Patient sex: M
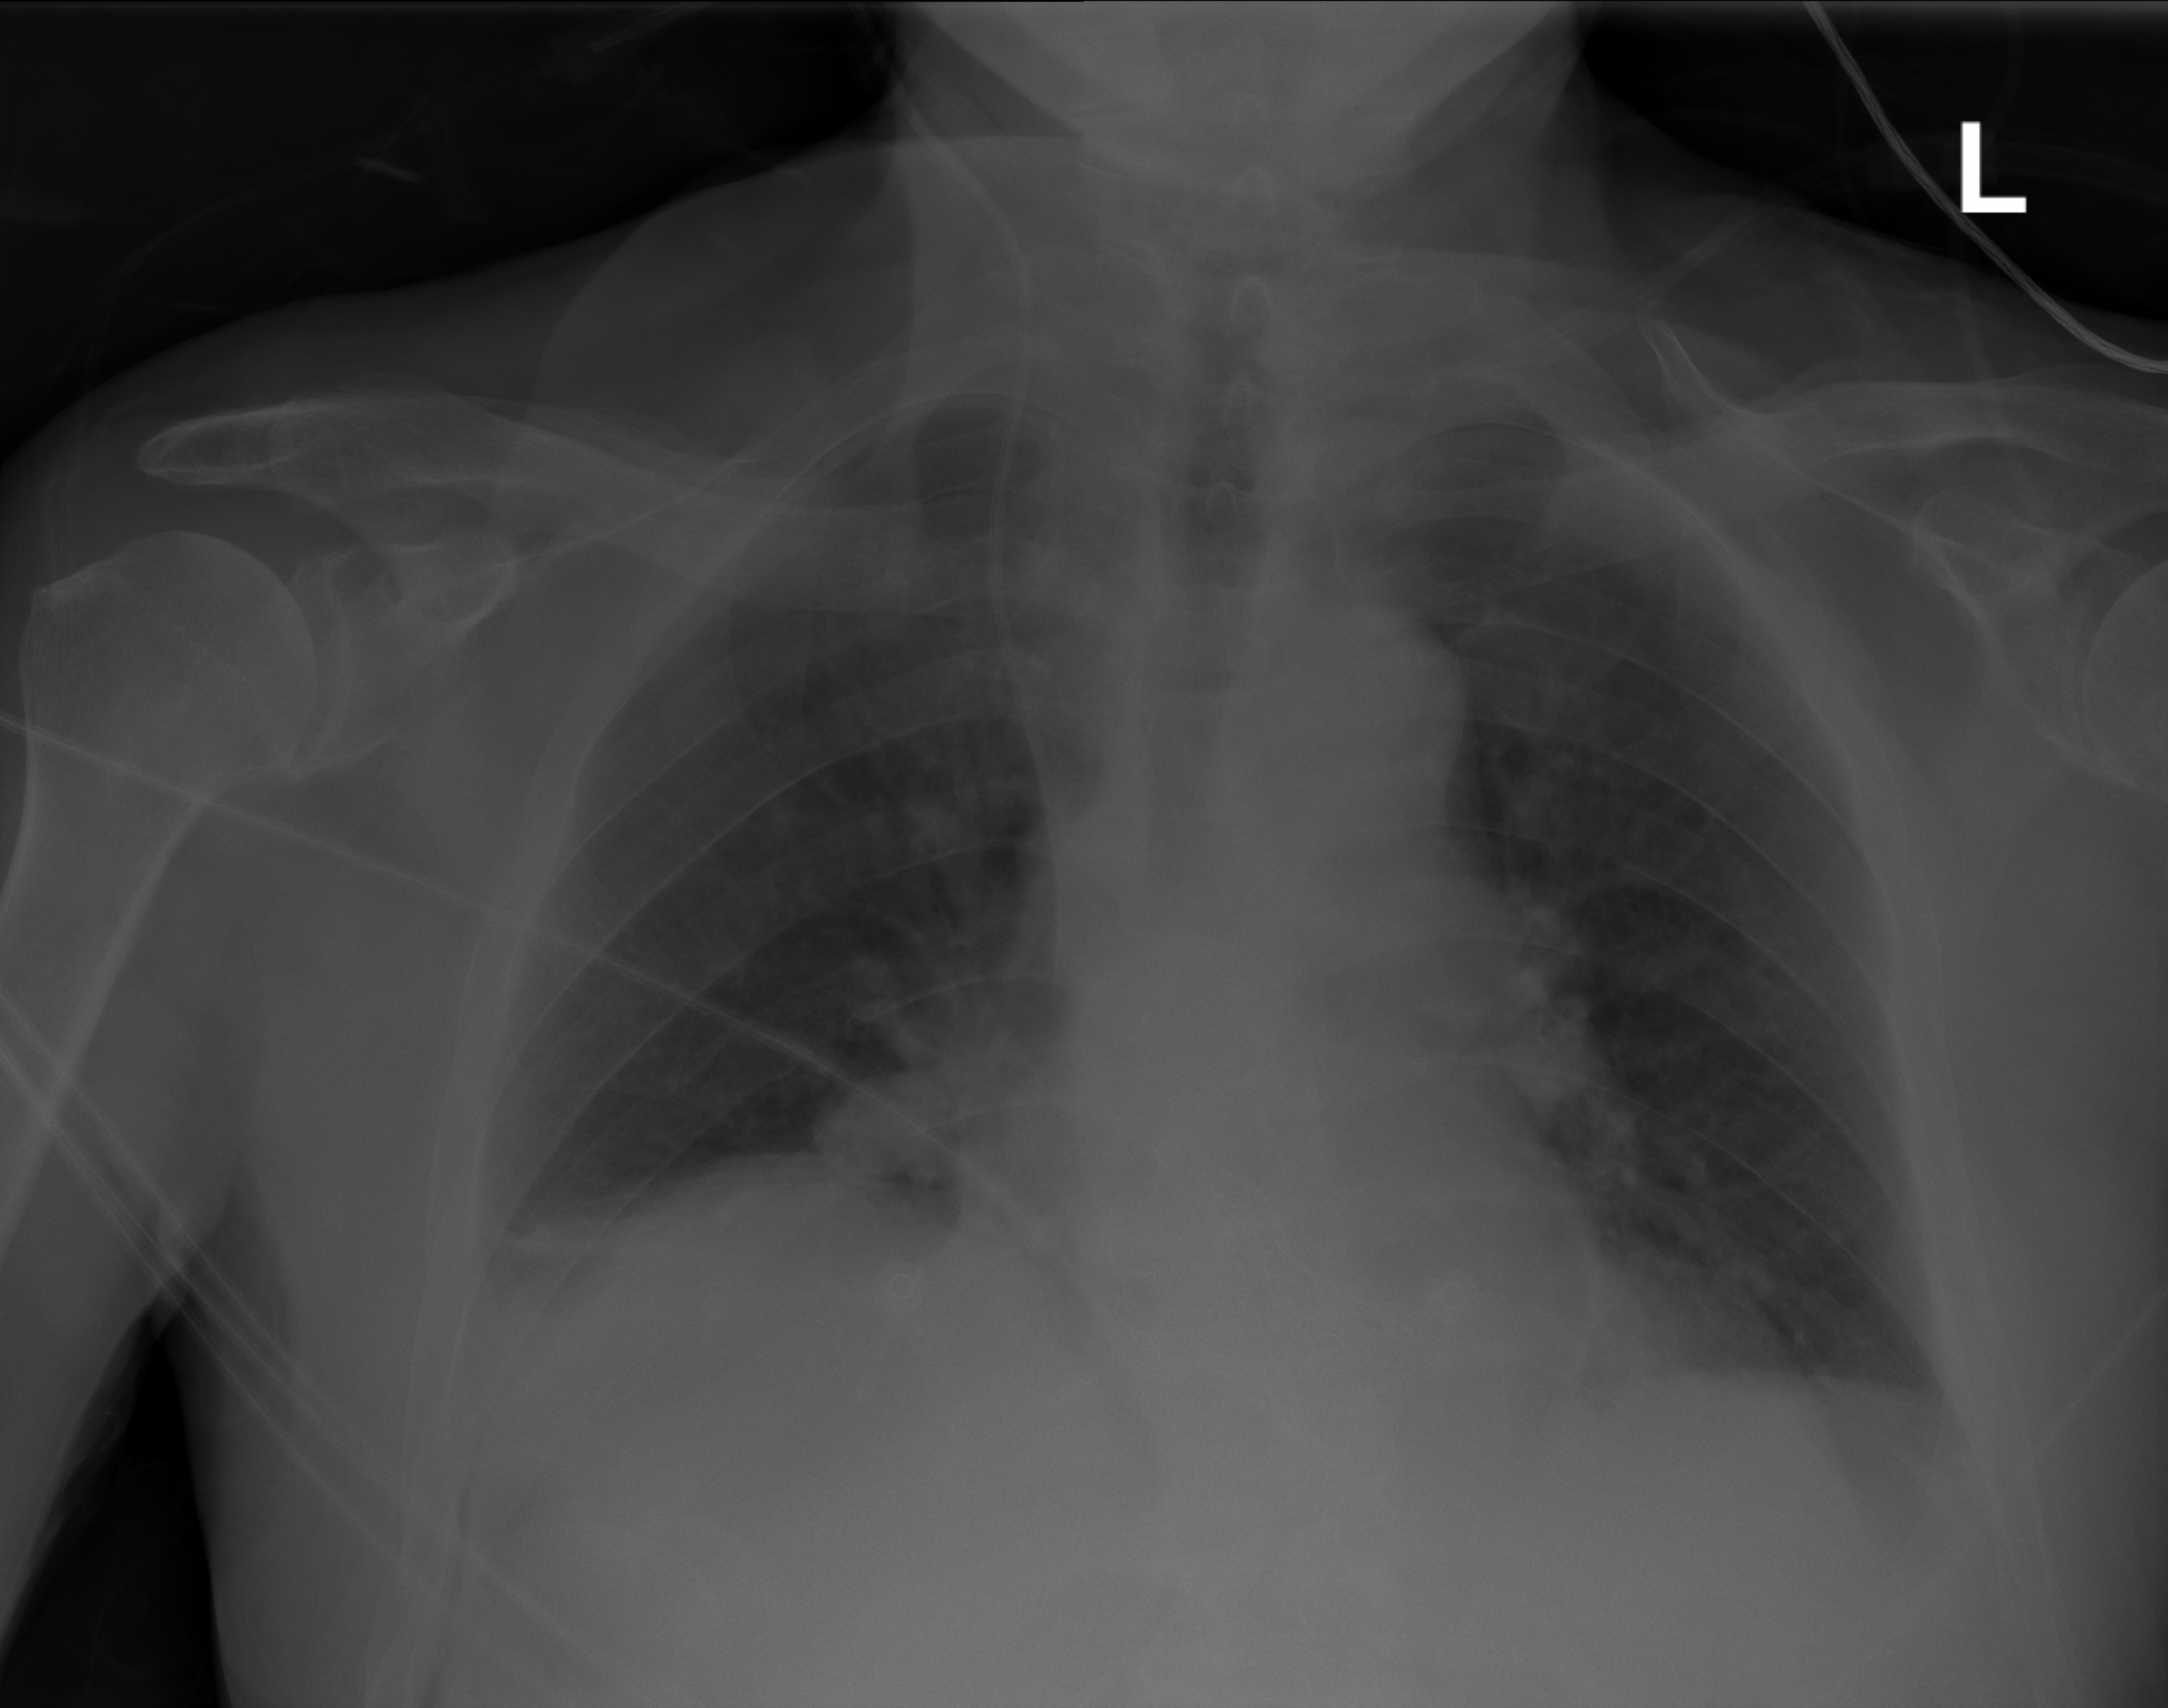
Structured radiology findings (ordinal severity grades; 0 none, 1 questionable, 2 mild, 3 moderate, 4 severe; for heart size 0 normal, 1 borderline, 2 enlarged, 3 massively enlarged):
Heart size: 0
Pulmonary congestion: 0
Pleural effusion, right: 2
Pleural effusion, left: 0
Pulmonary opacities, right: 0
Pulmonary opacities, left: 0
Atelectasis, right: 2
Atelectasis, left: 0